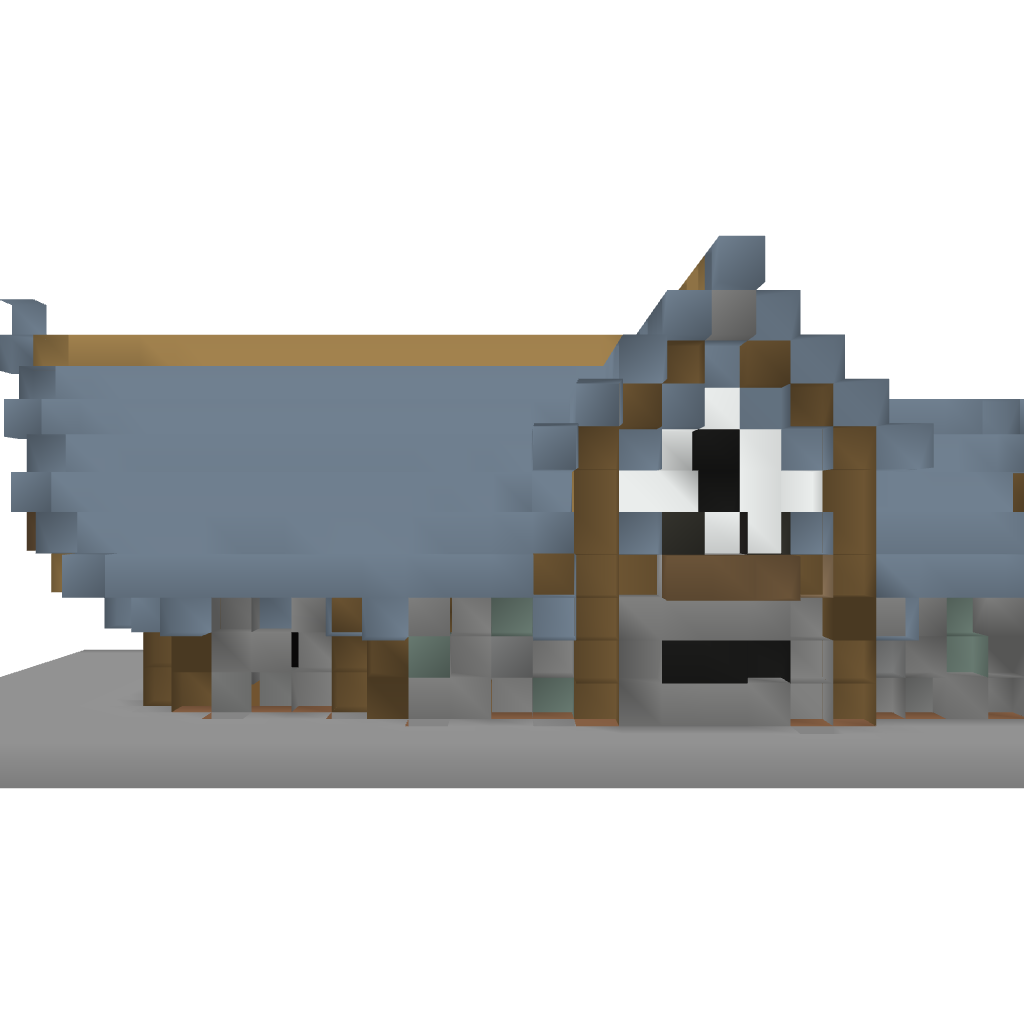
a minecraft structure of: Medieval House Abstract